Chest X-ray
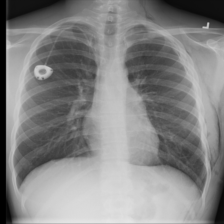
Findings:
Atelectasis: negative
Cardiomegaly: negative
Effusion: negative
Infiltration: negative
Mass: negative
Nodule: negative
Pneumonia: negative
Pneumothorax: positive
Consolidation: negative
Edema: negative
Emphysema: positive
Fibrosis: negative
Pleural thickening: negative
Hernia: negative